Question: I'm trying to exclude all data from my report that is dated before 6/1/2018 from location 170. This is what I have to work with below.

I have tried using this,
'''
AND (Location <> 170 AND Last_Mdt < '2018-06-01').
'''
I thought that if I had the parenthesis this would act as one AND statement where both conditions must be met but the report is excluding data before 2018-06-01 for all locations. Can anyone tell me what I'm doing wrong? Thanks
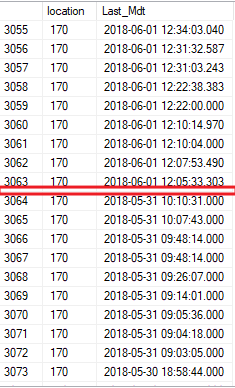
Answer: I think you want:
'''
AND (Location <> 170 OR Last_Mdt >= '2018-06-01')
'''
Or, you might find this easier to follow;
'''
AND NOT (Location = 170 AND Last_Mdt < '2018-06-01')
'''
These are logically equivalent, assuming the columns do not take on 'NULL' values.